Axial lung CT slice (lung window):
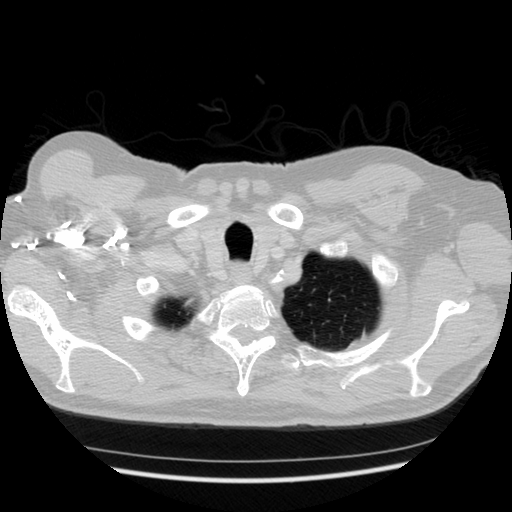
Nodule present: no